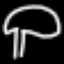
Label: mushroom